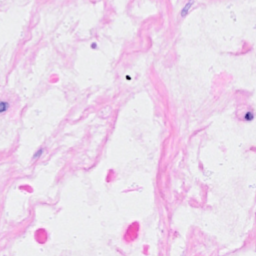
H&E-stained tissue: Breast